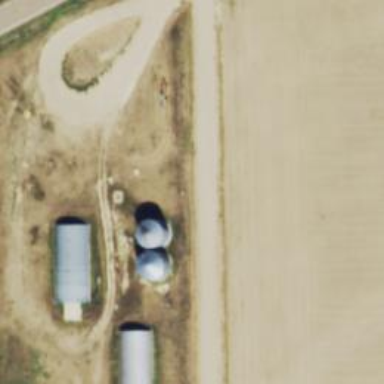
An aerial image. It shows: Silo.